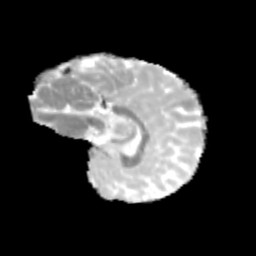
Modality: MD
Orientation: sagittal
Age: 11
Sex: female
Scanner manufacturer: siemens
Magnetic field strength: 3 T
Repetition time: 3.8 s
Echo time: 0.07 s